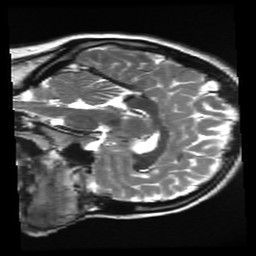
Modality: T2w
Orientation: sagittal
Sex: female
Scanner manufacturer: ge
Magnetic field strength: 3 T
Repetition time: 5 s
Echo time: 0.101 s